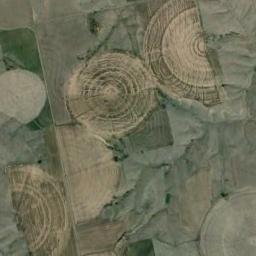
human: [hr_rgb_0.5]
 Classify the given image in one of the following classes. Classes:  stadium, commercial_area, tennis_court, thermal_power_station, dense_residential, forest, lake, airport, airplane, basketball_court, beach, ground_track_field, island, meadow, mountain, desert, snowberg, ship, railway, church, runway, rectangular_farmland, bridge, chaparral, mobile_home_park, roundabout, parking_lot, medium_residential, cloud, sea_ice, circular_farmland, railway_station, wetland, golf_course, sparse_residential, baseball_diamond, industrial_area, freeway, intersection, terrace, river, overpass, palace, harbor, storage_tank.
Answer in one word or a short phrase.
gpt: circular_farmland